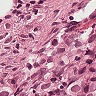
Metastatic tissue present: yes